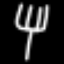
Label: fork